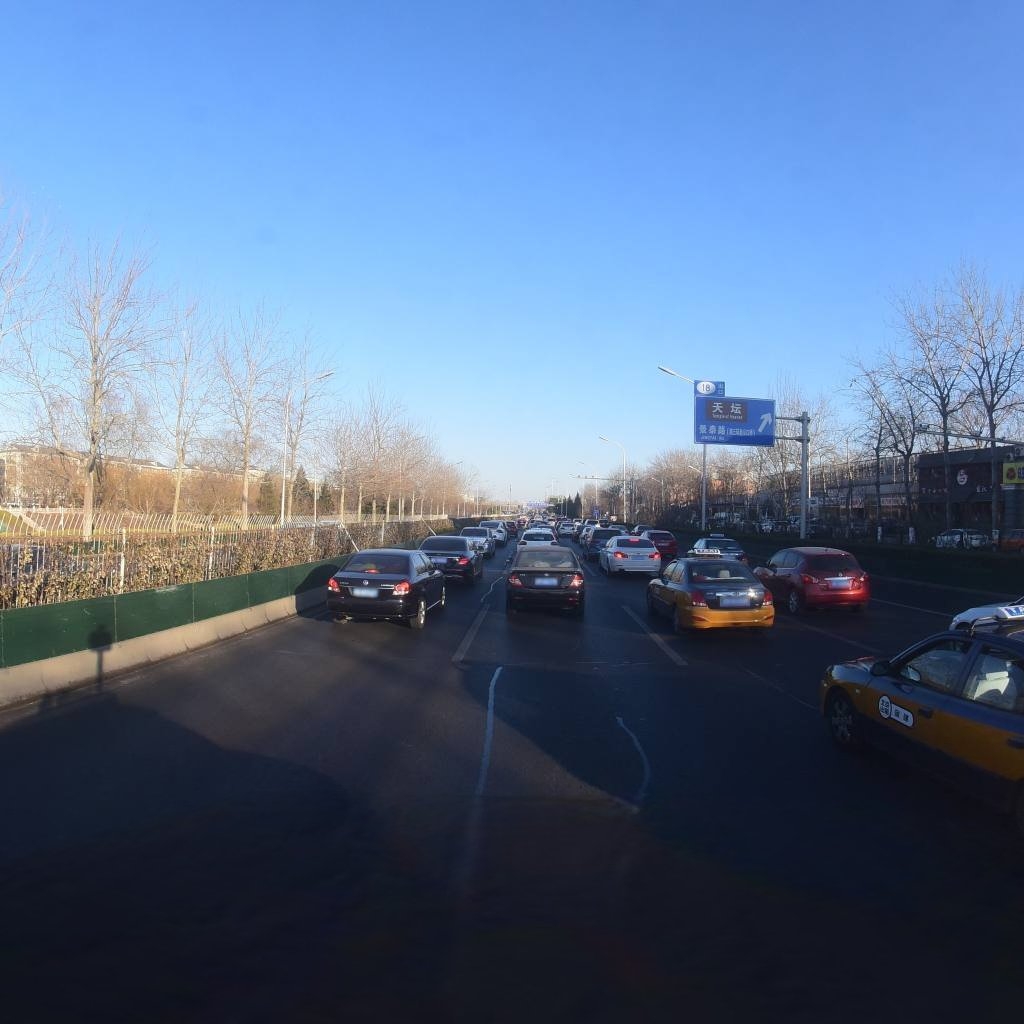
Region: Dongcheng
Road damage annotations: longitudinal patch, longitudinal patch, longitudinal patch, longitudinal patch